Question: I have followed table header structure:
'''
<th>
<a ng-click="sort_by(order)" style="color: #555555;">
<span ng-transclude="">
<span class="ng-scope">Some text</span>
</span>
<i class="icon-chevron-down"></i>
</a>
</th>
'''
The problem is, when I double click on header link, the background is selected (blue color) and seems messy.
How to avoid this behavior?
Thanks,

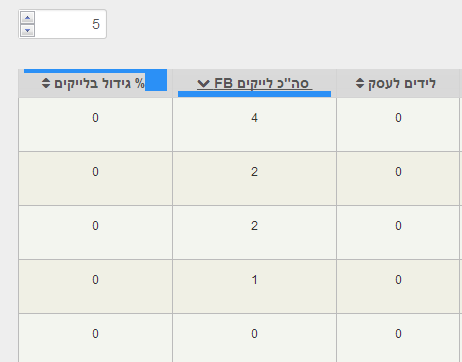
Answer: You could use <URL>, which will disable selection of the 'th' element.
<URL> - try highlighting the element.
'''
th {
-moz-user-select: none;
-webkit-user-select: none;
-ms-user-select: none;
user-select: none;
}
'''
Support for this property can be found <URL>
---
If you are concerned about support, you could alternatively use <URL> to change the color from blue to transparent. This method has a more support.
<URL> - try highlighting the element.
'''
th::selection {
color:transparent;
}
th::-moz-selection {
color:transparent;
}
'''
It is supported in IE9. <URL>